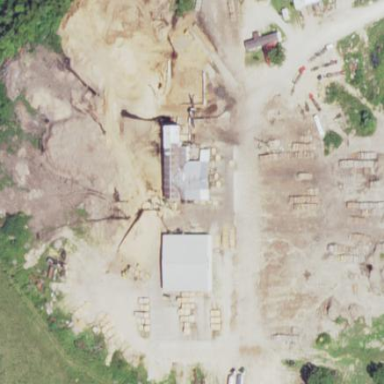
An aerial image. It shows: Sawmill crafting area.